Interaction volume radius: 10 \u00c5
Interaction volume height: 15 \u00c5
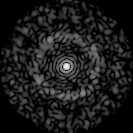
Disorder parameter: 0.8251